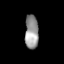
Tissue: lung
Cell type: T cells
Senescence score: 0.2278
Nuclear area (px): 447
Mean DAPI intensity: 151.11